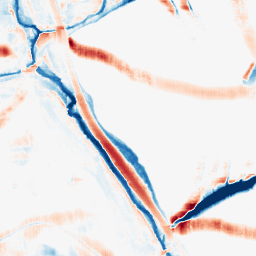
Category: morphological
Decomposition family: morphological_square
Decomposition parameters: operation: average
size: 20
Upsampling method: sinc_hamming
Upsampling parameters: scale: 4
kernel_size: 8
Upsampling scale: 4